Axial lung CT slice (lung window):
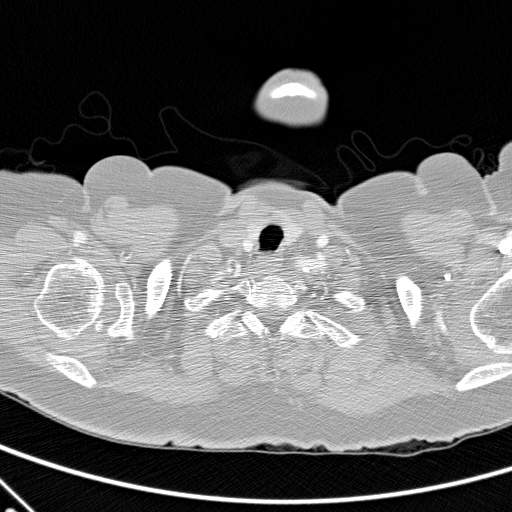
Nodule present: no